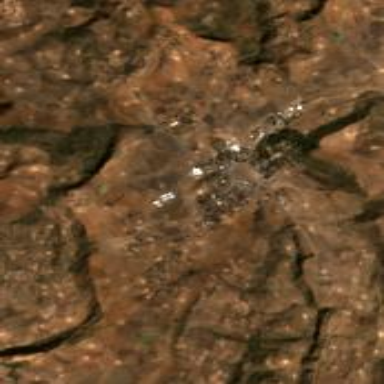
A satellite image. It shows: Town.